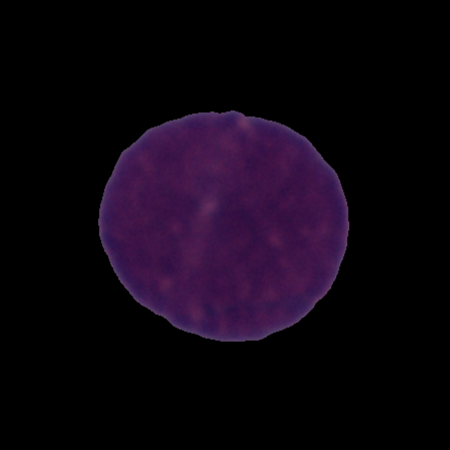
Label: healthy